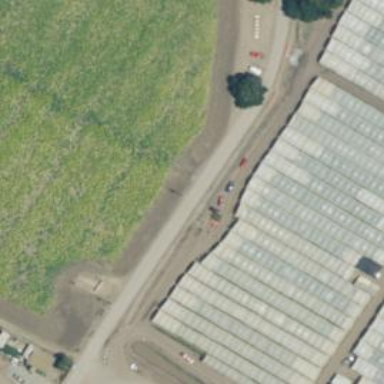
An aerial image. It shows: Greenhouse used for horticulture.